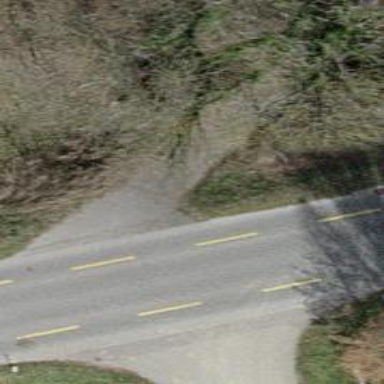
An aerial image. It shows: Well-maintained track road with grade 1 tracktype.